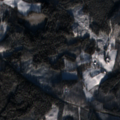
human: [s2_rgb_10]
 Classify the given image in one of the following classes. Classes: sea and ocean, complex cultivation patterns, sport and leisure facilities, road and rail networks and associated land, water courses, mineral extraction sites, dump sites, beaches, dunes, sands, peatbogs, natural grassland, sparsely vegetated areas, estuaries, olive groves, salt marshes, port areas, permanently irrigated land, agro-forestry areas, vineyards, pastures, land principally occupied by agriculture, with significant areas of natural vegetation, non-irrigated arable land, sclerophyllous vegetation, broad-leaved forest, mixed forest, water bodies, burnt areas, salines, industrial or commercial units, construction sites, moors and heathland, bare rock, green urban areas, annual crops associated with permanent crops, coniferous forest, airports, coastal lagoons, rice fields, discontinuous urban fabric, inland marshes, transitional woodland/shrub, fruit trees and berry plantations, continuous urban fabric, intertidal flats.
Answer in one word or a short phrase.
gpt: broad-leaved forest, coniferous forest, mixed forest, transitional woodland/shrub